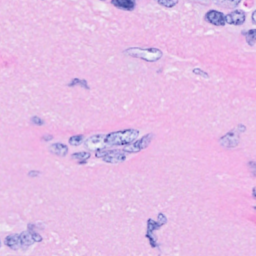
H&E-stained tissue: Breast